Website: crate-barrel
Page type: receipt
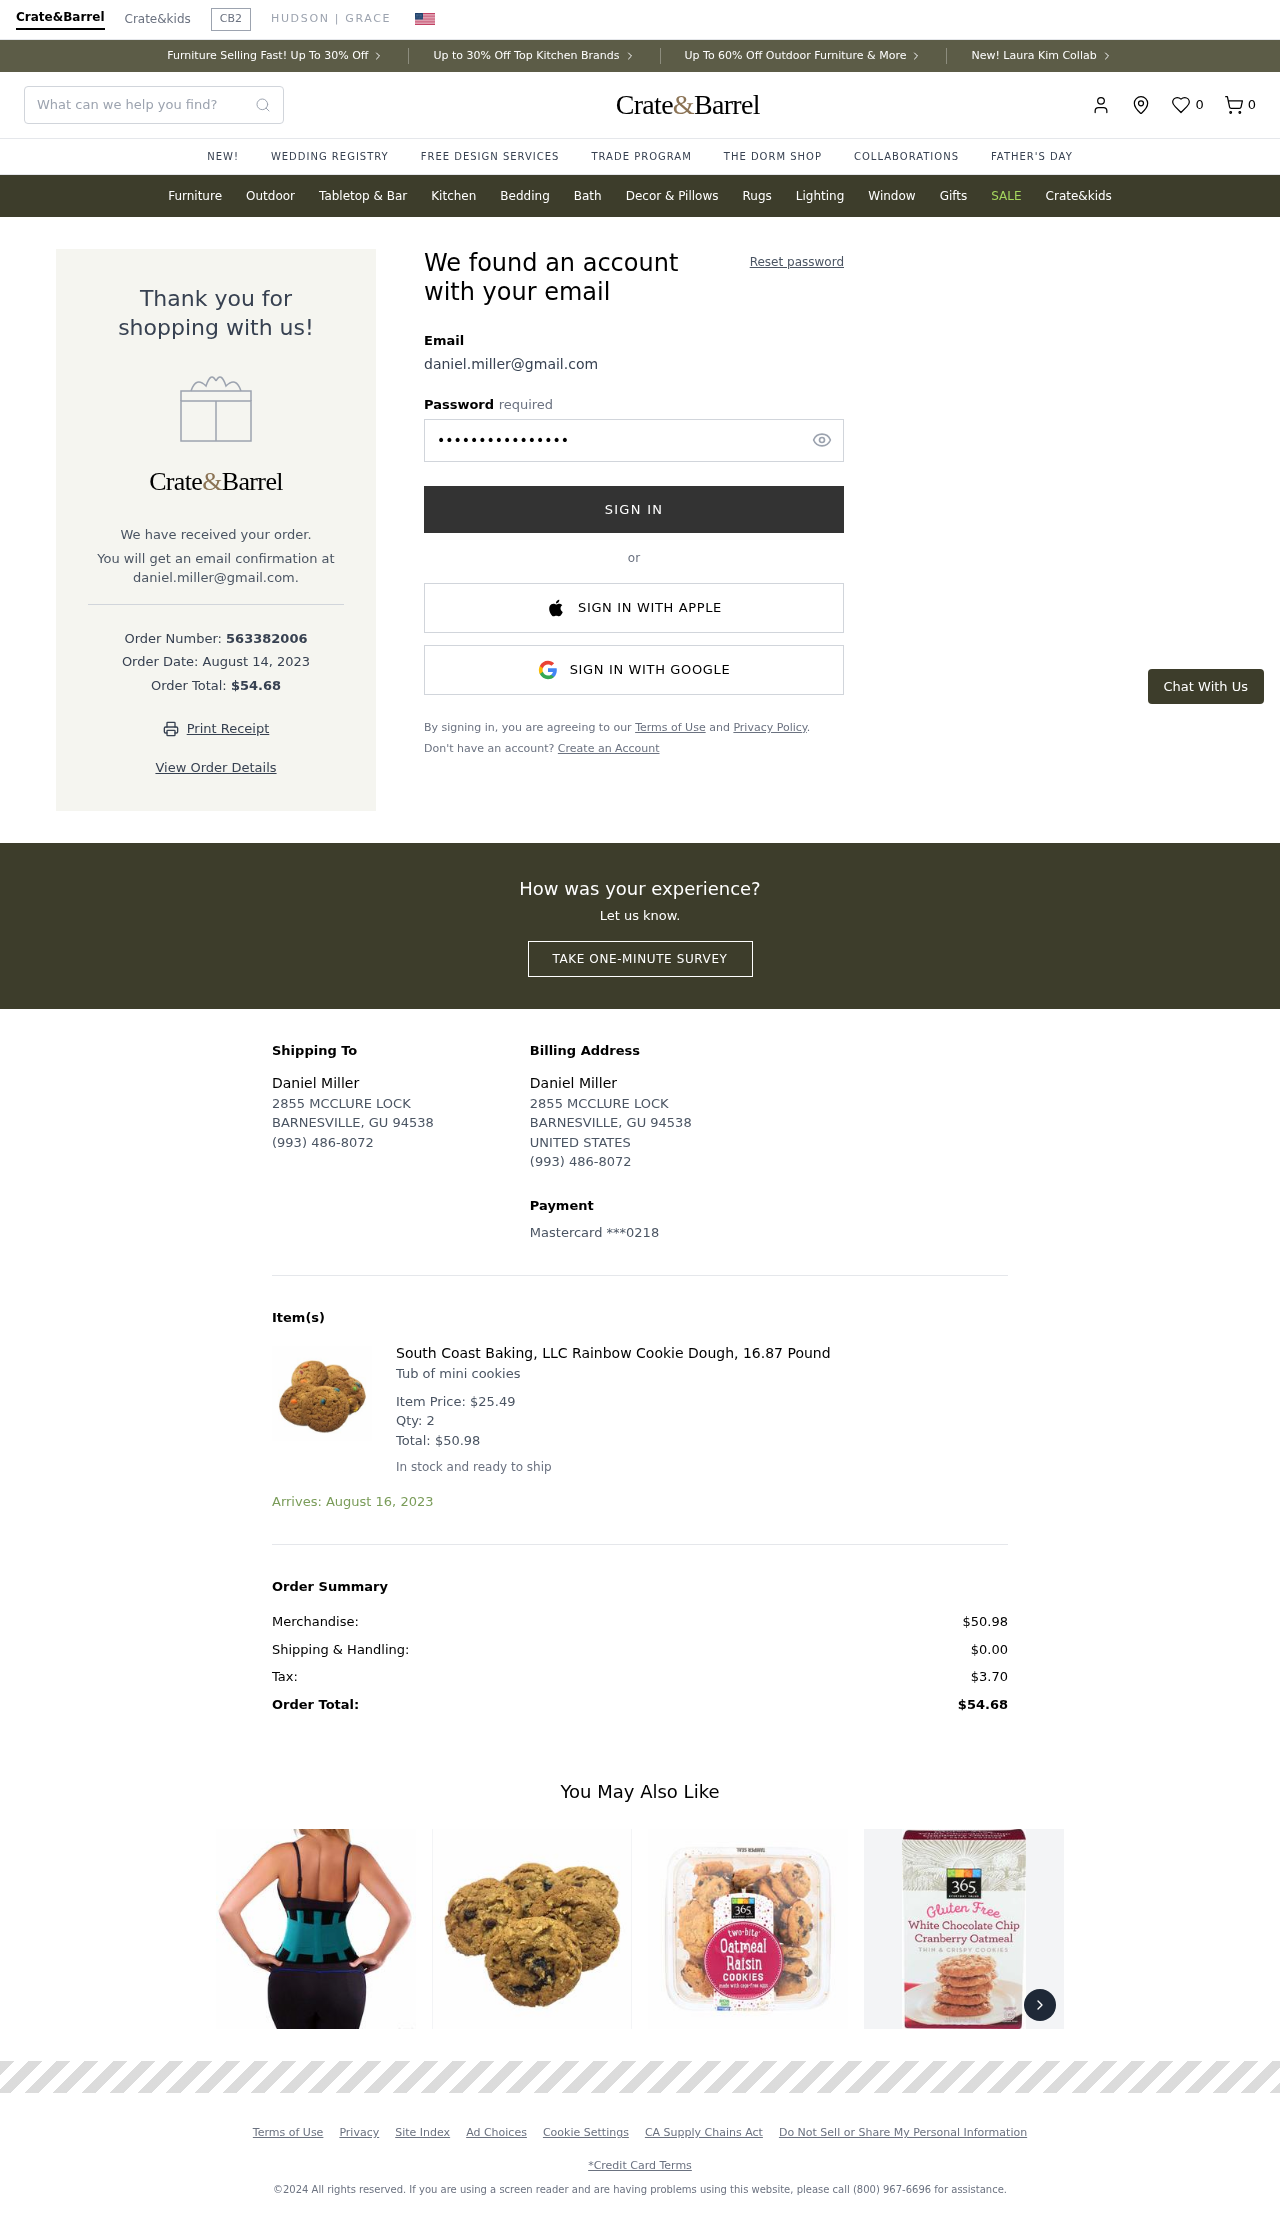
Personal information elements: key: PII_CARD_LAST4
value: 0218
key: PII_CARD_TYPE
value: Mastercard
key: PII_COUNTRY
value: UNITED STATES
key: PII_EMAIL
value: daniel.miller@gmail.com
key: PII_FULLNAME
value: Daniel Miller
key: PII_STREET
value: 2855 MCCLURE LOCK
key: PII_EMAIL2
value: daniel.miller@gmail.com
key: PII_CITY_STATE_ZIP
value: BARNESVILLE, GU 94538
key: PII_PHONE
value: (993) 486-8072
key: PII_FULLNAME2
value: Daniel Miller
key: PII_STREET2
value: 2855 MCCLURE LOCK
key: PII_POSTCODE
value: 94538
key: PII_STATE_ABBR
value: GU
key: PII_STATE
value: GU
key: PII_POSTCODE_FULL
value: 94538
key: PII_POSTCODE_NUMERIC
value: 94538
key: PII_PHONE2
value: (993) 486-8072
Product elements: key: PRODUCT1_DESC
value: Tub of mini cookies
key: PRODUCT1_NAME
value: South Coast Baking, LLC Rainbow Cookie Dough, 16.87 Pound
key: PRODUCT1_PRICE
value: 25.49
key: PRODUCT1_QUANTITY
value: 2
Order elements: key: ORDER_NUM_ITEMS
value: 0
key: ORDER_ID
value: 563382006
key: ORDER_DATE
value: August 14, 2023
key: ORDER_TOTAL
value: $54.68
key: ORDER_ITEM_TOTAL
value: $50.98
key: ORDER_DELIVERY_DATE
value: Arrives: August 16, 2023
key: ORDER_SUBTOTAL
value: $50.98
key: ORDER_SHIPPING_COST
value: $0.00
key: ORDER_TAX
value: $3.70
Search elements: key: HEADER_SEARCH
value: What can we help you find?
Other elements: key: FAVORITES_COUNT
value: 0